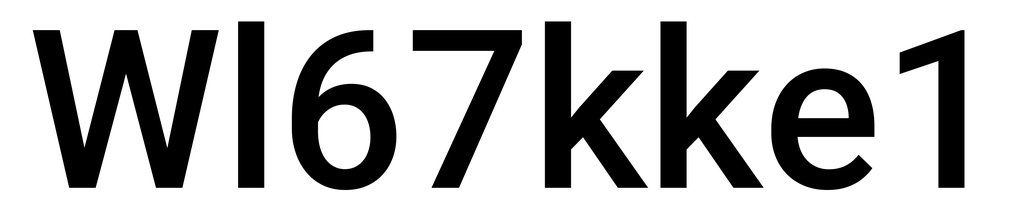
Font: Roboto_Medium